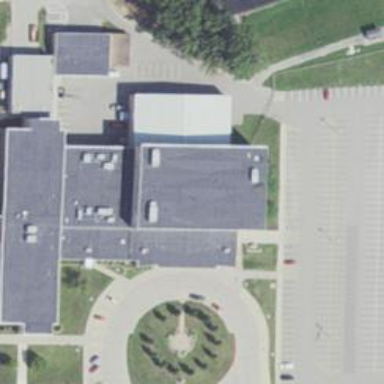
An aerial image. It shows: School.